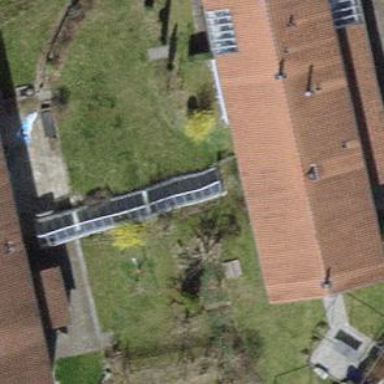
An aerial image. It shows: Semidetached house with gabled roof.